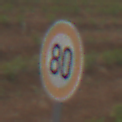
Verkehrszeichen: Geschwindigkeit80
Umgebung: Outdoor, Nature
Tageszeit: Midday
Wetter: PartlyCloudy
Licht: Natural
Jahreszeit: NotSpecified
Kontrast: LowContrast